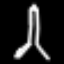
Label: The Eiffel Tower